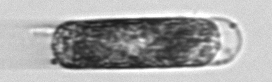
Label: Hemiaulus